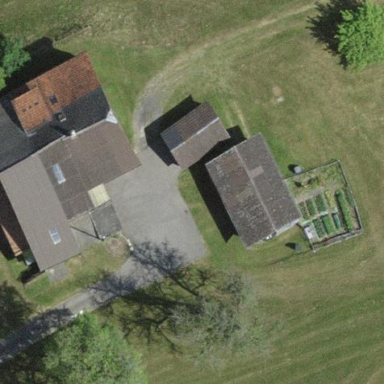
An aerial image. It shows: Farmyard area.